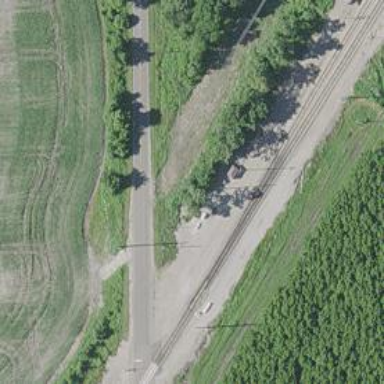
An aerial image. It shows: Outdoor signal box located along the railway.